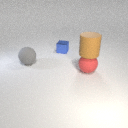
large gray rubber sphere in front of small blue metal cube